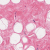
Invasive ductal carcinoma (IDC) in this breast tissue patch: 0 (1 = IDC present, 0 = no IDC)